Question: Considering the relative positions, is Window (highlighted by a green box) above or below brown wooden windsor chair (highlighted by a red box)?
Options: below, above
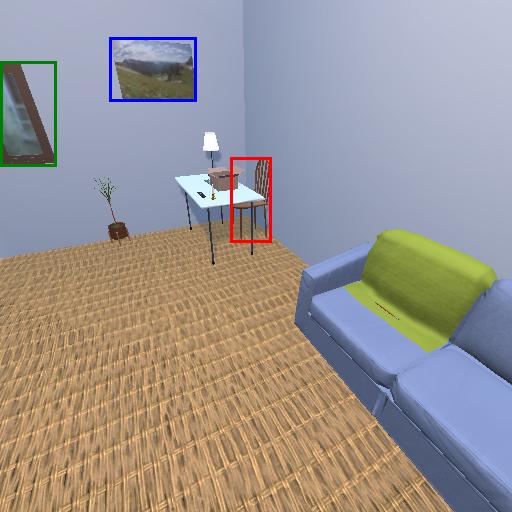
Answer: below